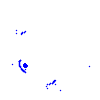
Particle: electron